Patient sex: F
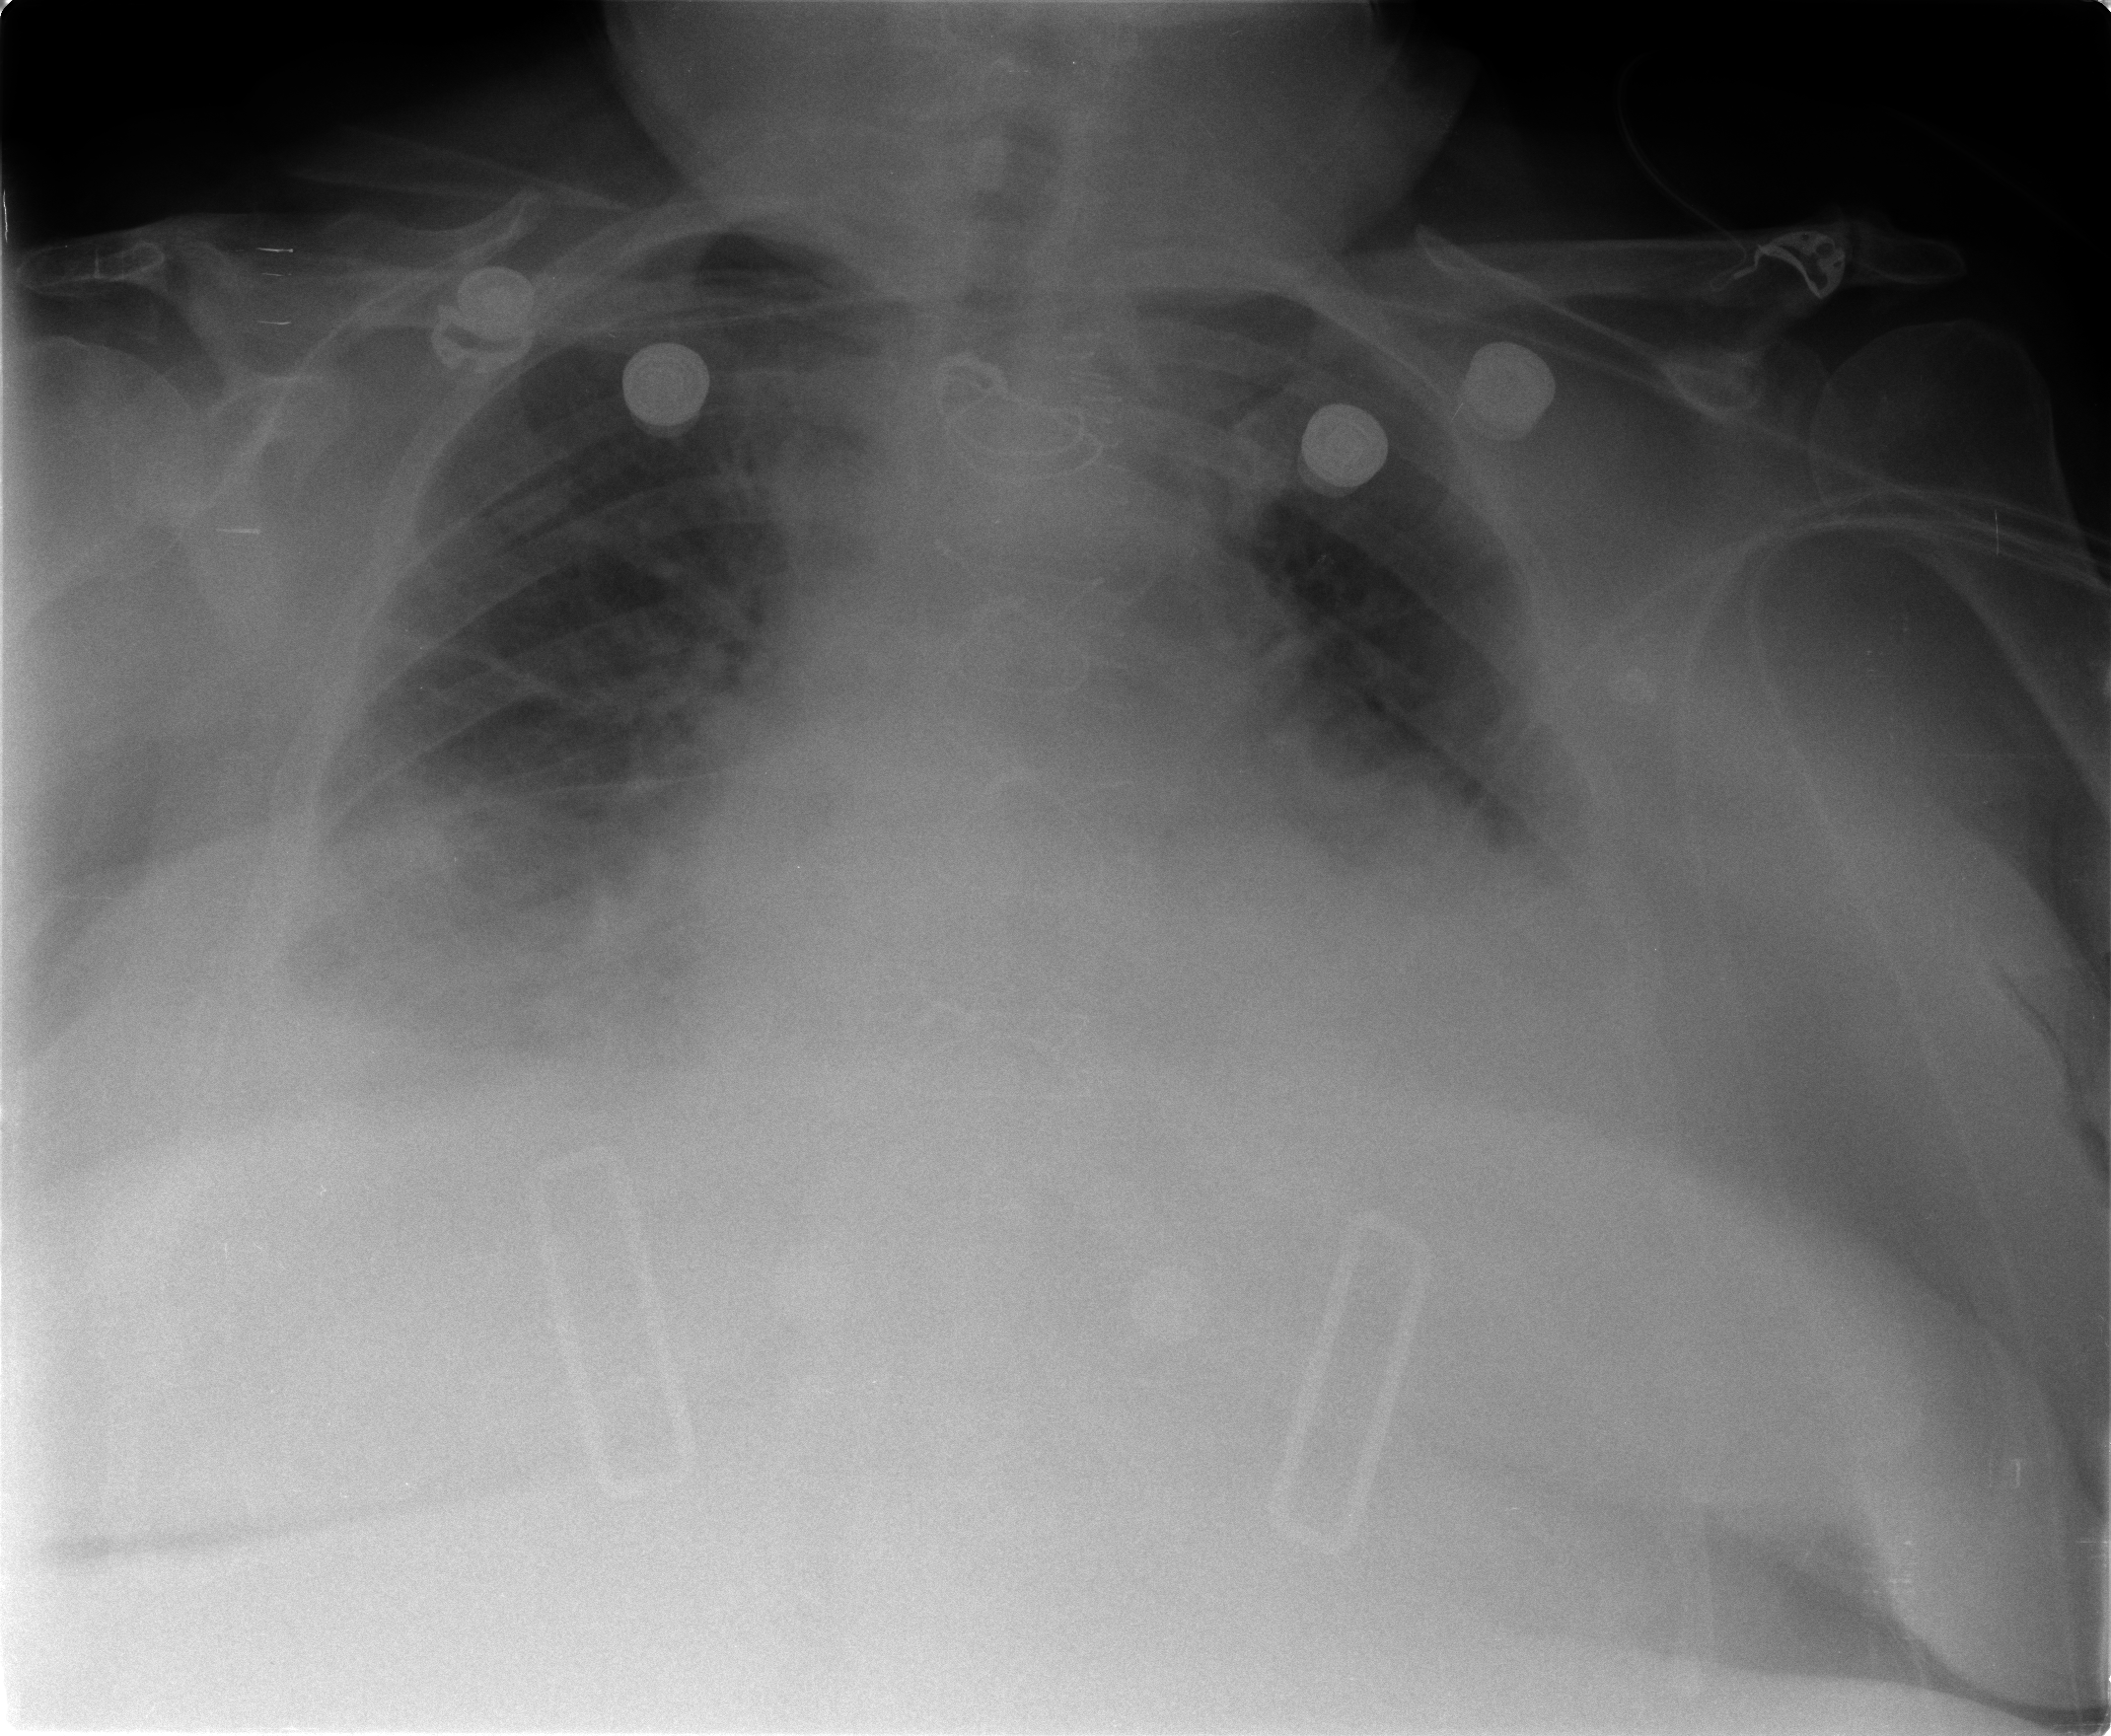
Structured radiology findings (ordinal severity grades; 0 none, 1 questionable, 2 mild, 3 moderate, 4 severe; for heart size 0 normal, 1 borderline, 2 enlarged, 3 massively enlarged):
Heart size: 2
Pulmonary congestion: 3
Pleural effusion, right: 2
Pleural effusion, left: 2
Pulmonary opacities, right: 0
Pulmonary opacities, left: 0
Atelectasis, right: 2
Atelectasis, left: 2